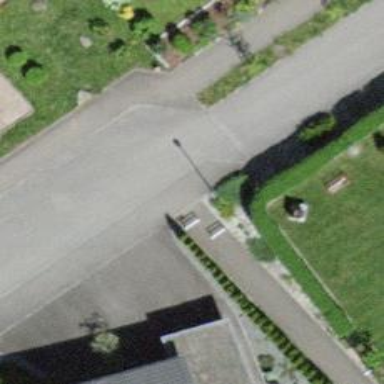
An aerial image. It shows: Cycle barrier.